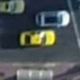
Vehicle type: Taxi